Field crop: maize
Growth stage: 2
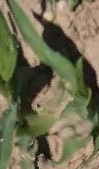
Species: maize